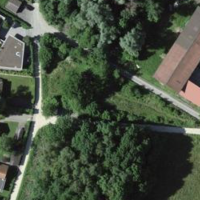
EUNIS habitat code: 44
Species observed at this site:
Prunus padus
Pinus sylvestris